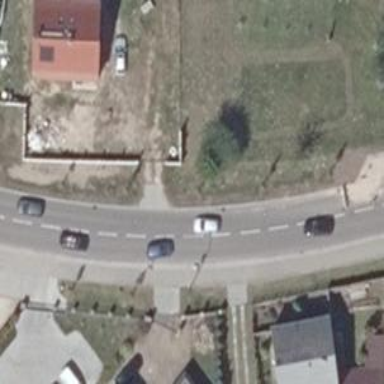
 featuring separate sidewalks and separate cycleway."